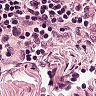
Metastatic tissue present: no